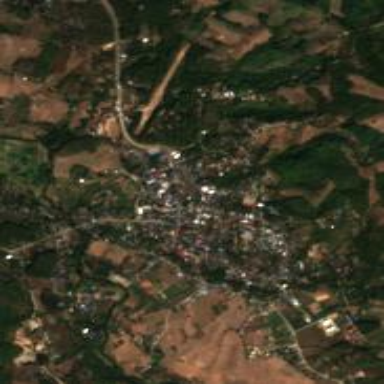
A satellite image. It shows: Town.